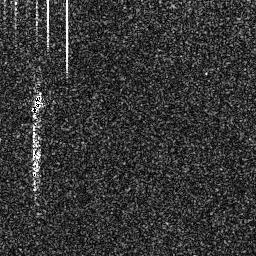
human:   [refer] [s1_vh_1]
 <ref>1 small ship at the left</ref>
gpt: <box>[[10, 33, 16, 45, 0]]</box>